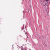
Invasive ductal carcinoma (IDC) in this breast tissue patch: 0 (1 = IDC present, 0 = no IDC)